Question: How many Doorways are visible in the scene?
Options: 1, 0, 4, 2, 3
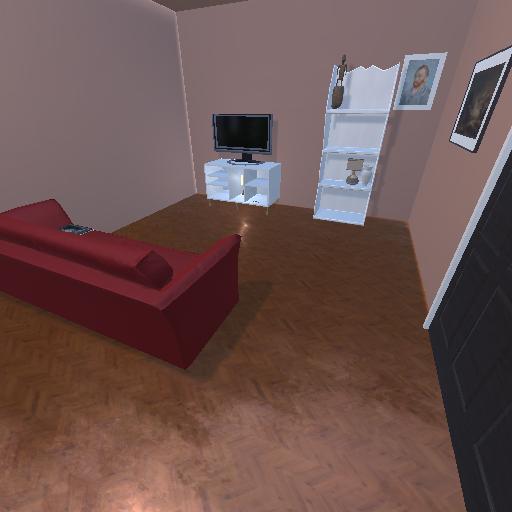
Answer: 1